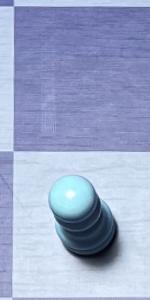
Label: Pawn_White